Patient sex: F
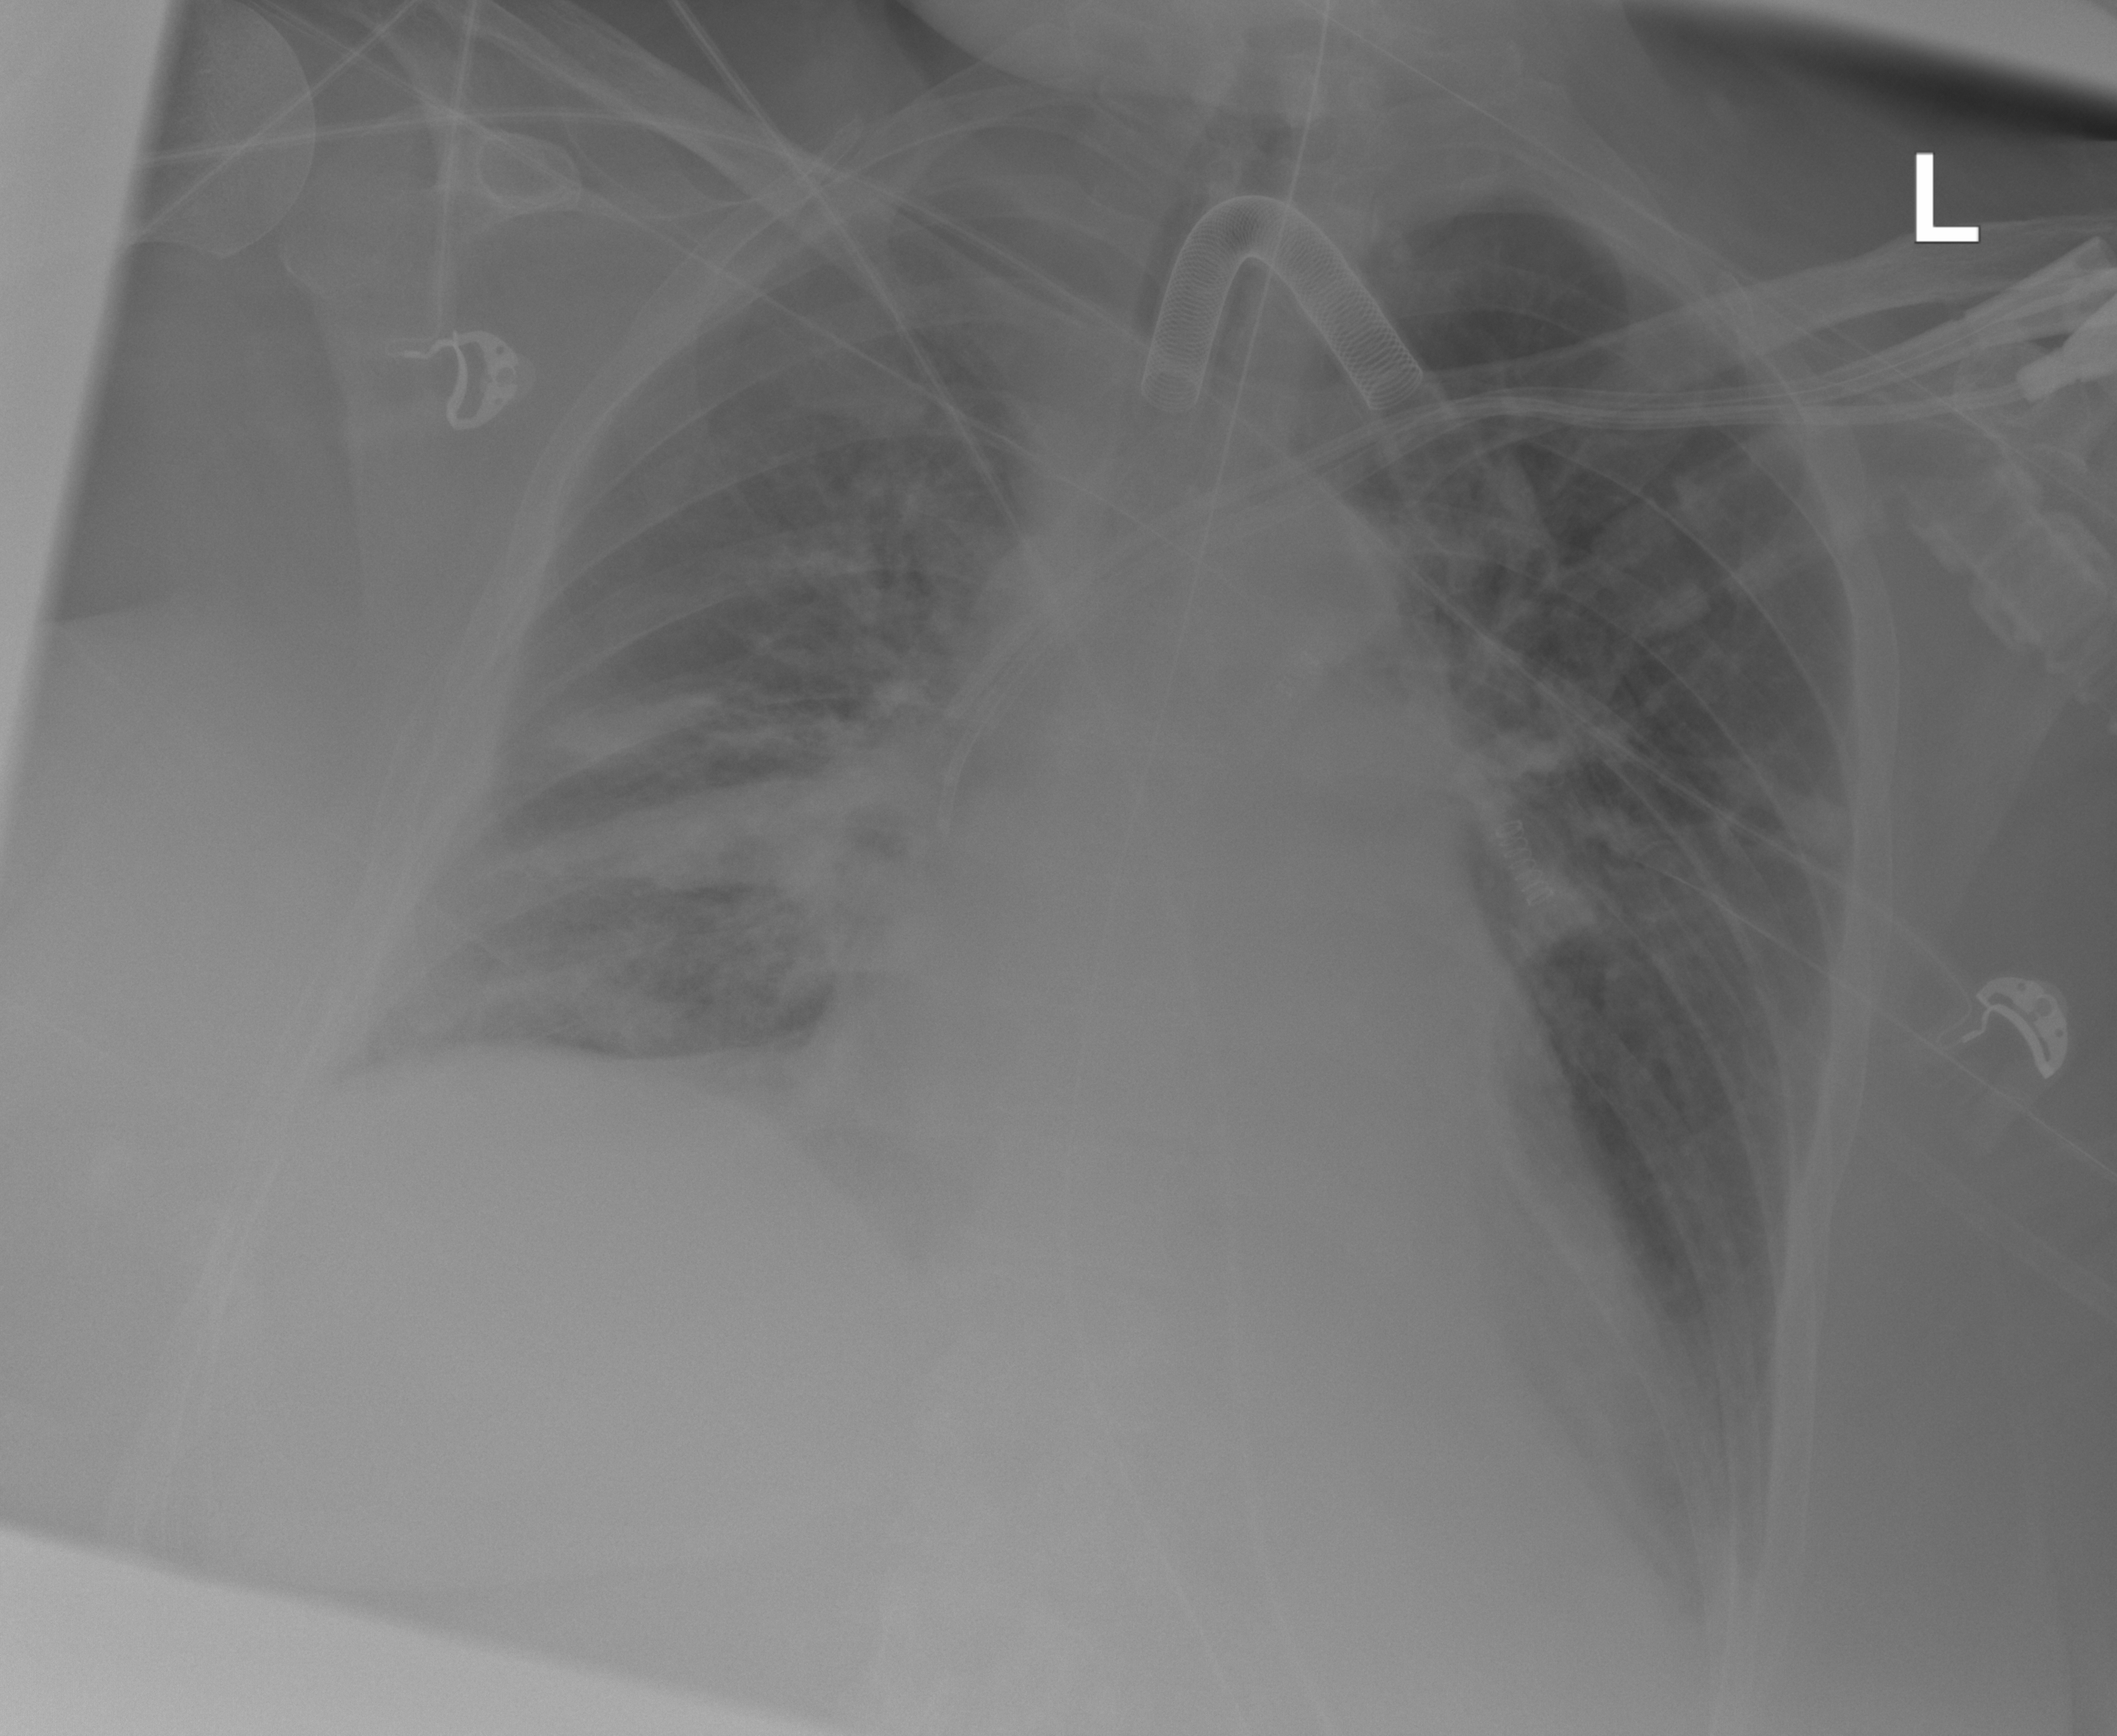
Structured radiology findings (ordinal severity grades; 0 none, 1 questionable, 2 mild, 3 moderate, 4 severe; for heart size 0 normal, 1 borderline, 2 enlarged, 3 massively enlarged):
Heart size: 0
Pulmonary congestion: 0
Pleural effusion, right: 2
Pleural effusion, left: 0
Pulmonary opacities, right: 0
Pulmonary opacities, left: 0
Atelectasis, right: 2
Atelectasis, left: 0